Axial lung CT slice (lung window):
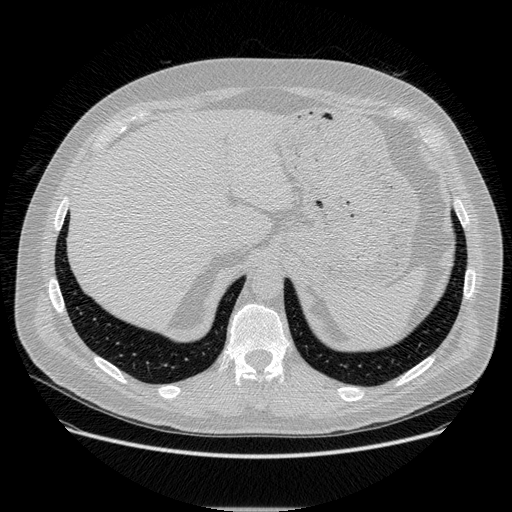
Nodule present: no